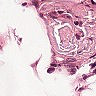
Metastatic tissue present: no